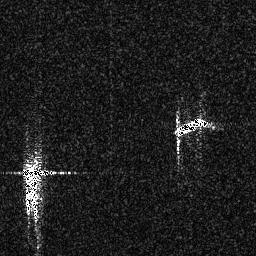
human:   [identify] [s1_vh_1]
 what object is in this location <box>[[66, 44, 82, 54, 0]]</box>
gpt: <ref>1 medium ship at the right</ref>